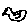
Label: bird